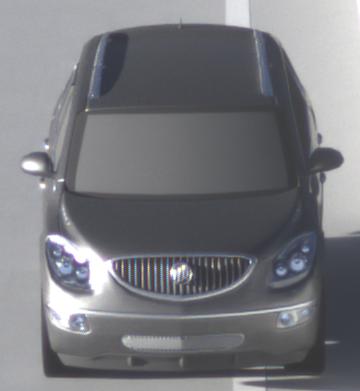
Make: Buick
Model: Enclave
Detailed model: GMT967
Model produced from: 2007
Model produced until: 2017
Doors: 5
Color: gray
Road condition: dry road
Daytime: sunrise or sunset
Contrast: high contrast